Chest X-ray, PA view. Patient: 27 years old, sex F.
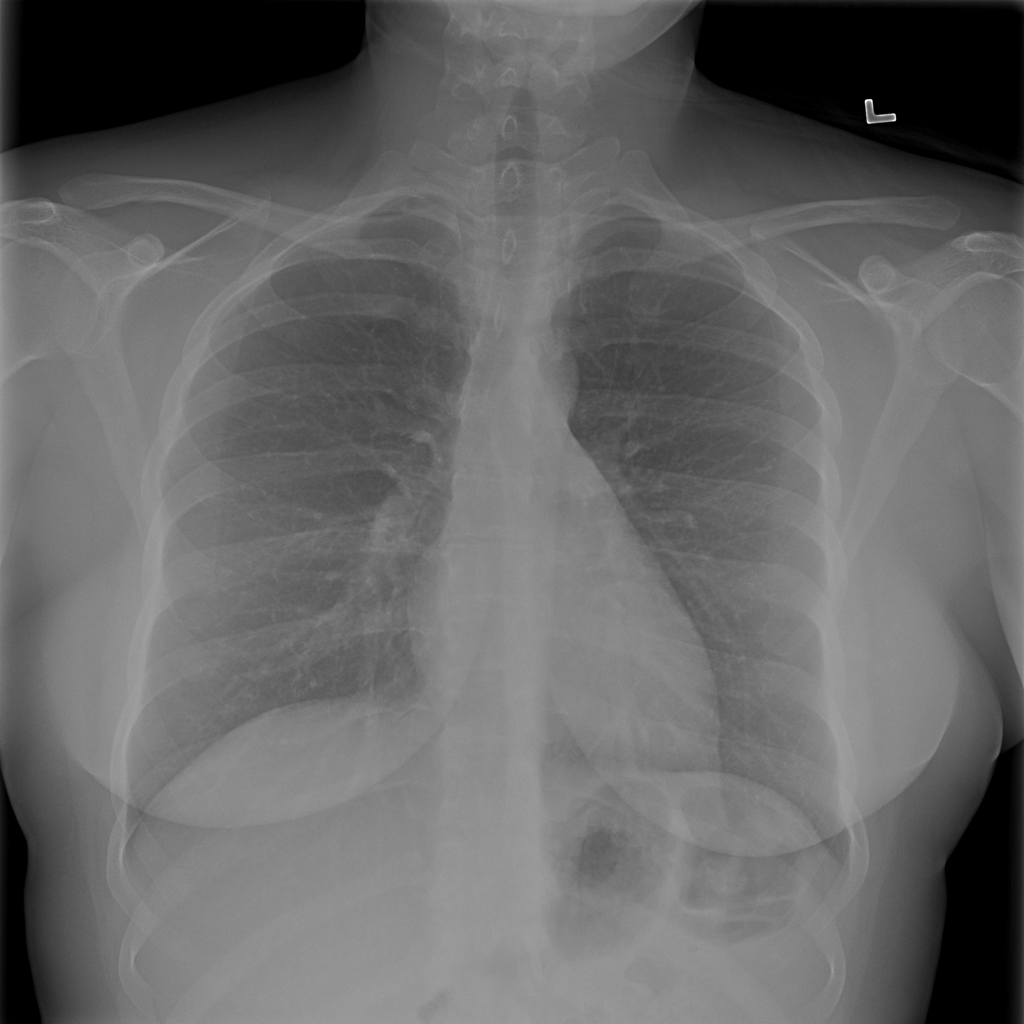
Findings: No Finding